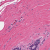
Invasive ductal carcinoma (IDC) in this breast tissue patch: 0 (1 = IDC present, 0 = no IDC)